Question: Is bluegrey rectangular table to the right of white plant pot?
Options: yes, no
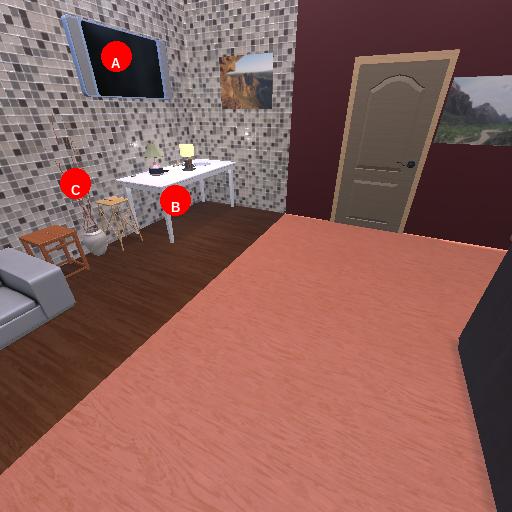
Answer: yes